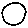
Label: circle